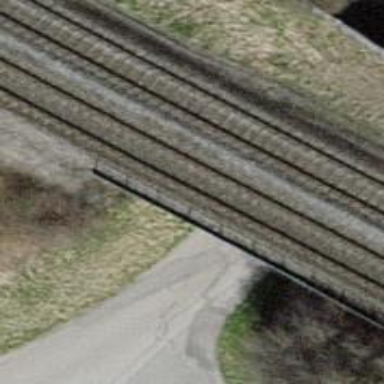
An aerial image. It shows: Single-track railway bridge with contact lines for electrification.